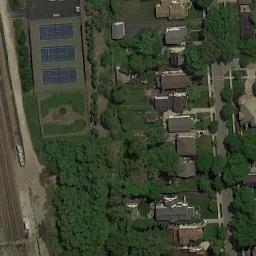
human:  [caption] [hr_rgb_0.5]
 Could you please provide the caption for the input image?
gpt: Many buildings are beside the tennis courts .

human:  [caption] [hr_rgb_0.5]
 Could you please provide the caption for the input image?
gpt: There are some small trees around the tennis court .

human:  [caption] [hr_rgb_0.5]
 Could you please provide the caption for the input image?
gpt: Tennis court next to a residential area surrounded by trees .

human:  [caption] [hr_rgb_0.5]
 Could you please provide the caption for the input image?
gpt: The tennis court is on the grass next to some buildings and trees .

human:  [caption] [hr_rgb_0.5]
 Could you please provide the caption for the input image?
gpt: There are many green trees and some buildings near the tennis court .